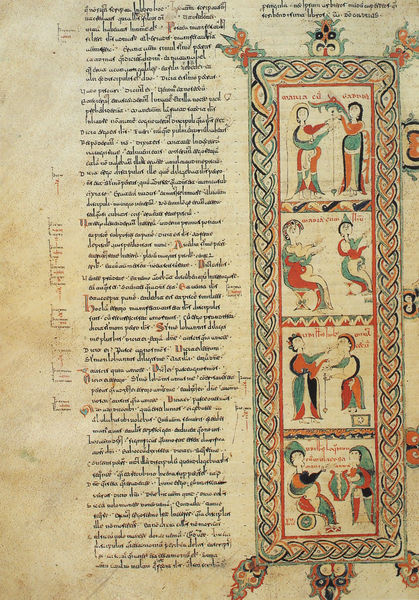
Titel: Biblia Mozárabe
Institution: León, Domschatz
Schlagwörter: frauen, grün, menschen, schmuck, zeichen, rot, gespräch, ornament, geschichte, tragen, personen, farbig, schrift, papier, zwei, vergilbt, rand, zopf, ornamente, verzierung, buch, winde, geben, druck, stich, seite, illustration, text, asiatisch, buchseite, chinesisch, pergament, singen, brief, geflochten, mittelalter, gelblich, osmanisch, pendel, notiz, romanisch, latein, papyrus, buchillustration, buchmalerei, irisch, verwunden, illustratiom, streifenbild, 4 bilder, illustaration, schmi, uck, lazeinisch